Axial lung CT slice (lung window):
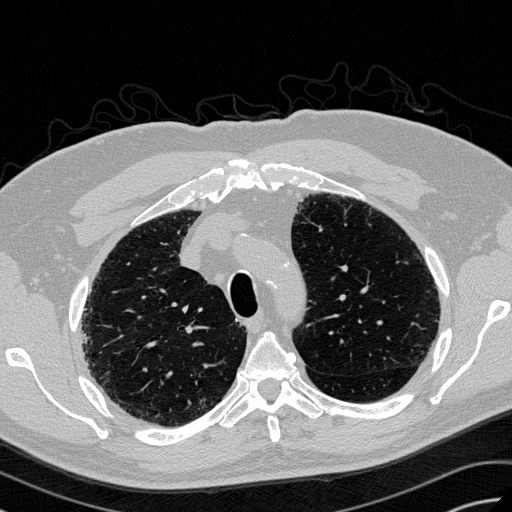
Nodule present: no